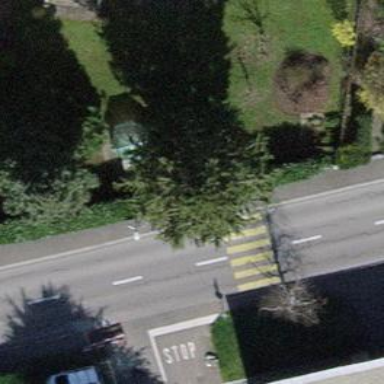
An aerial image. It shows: Marked road crossing.